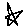
Label: star